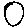
Label: circle